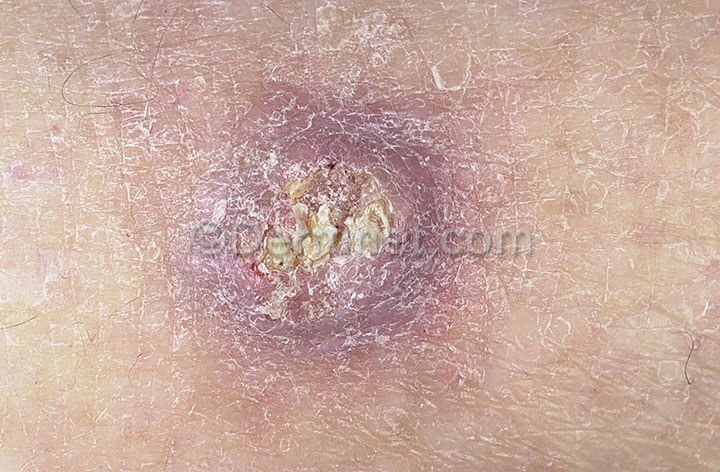
Disease: Seborrheic Keratoses and other Benign Tumors